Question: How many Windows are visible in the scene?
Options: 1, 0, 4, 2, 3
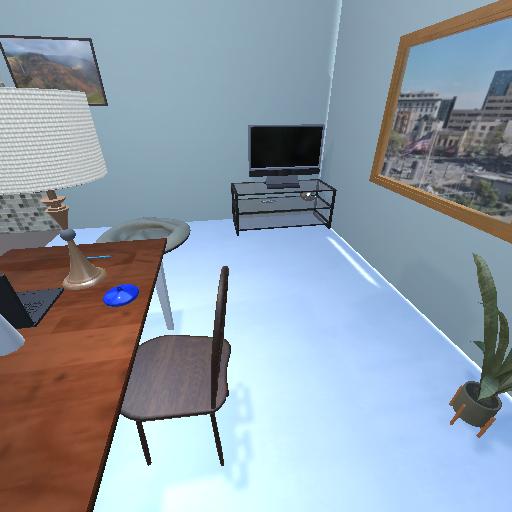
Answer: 1